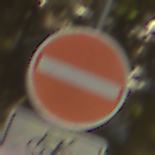
Verkehrszeichen: VerbotDerEinfahrt
Zusatzzeichen unten: EinspurigeFahrzeugeFrei6
Umgebung: Outdoor, Nature
Tageszeit: SunriseSunset
Wetter: PartlyCloudy
Licht: Natural
Jahreszeit: NotSpecified
Kontrast: HighContrast